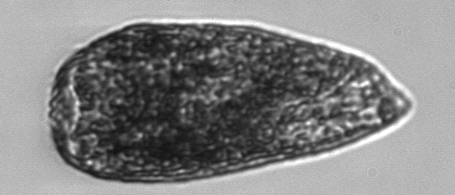
Label: Strombidium_conicum